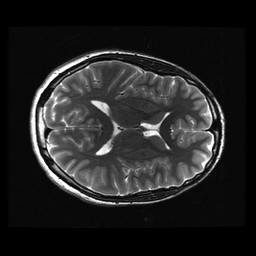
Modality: T2w
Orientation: axial
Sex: male
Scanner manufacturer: ge
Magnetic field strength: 3 T
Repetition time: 5 s
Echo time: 0.1017 s